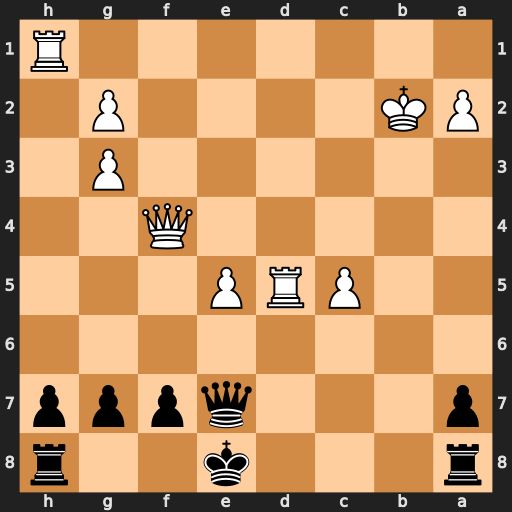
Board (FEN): r3k2r/p3qppp/8/2PRP3/5Q2/6P1/PK4P1/7R
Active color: b
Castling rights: kq
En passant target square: -
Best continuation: Qb7+ Kc3 Qxd5